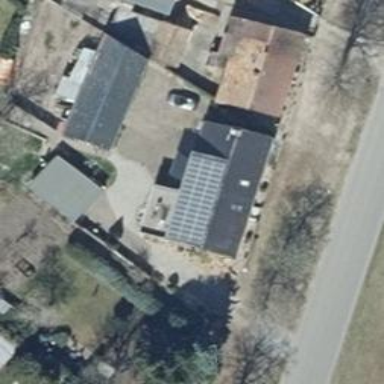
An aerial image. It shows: Solar photovoltaic panel generating electricity through small installation.